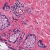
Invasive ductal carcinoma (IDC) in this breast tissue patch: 0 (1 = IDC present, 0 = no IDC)